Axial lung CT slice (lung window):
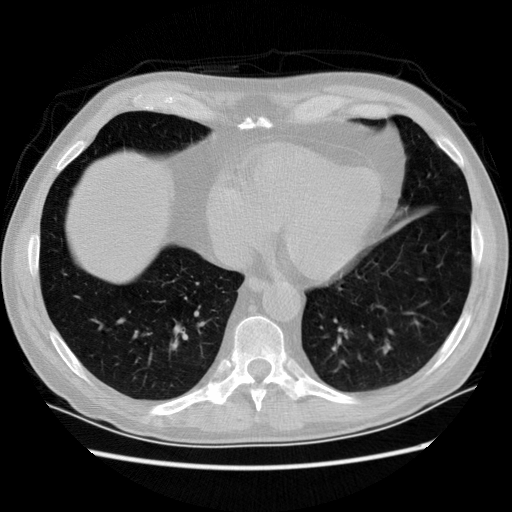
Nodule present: no